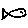
Label: fish